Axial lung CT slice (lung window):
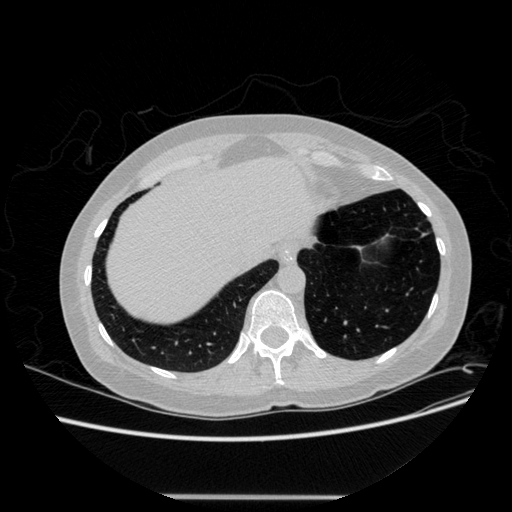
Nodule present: no